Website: macys
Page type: stored-credit-cards
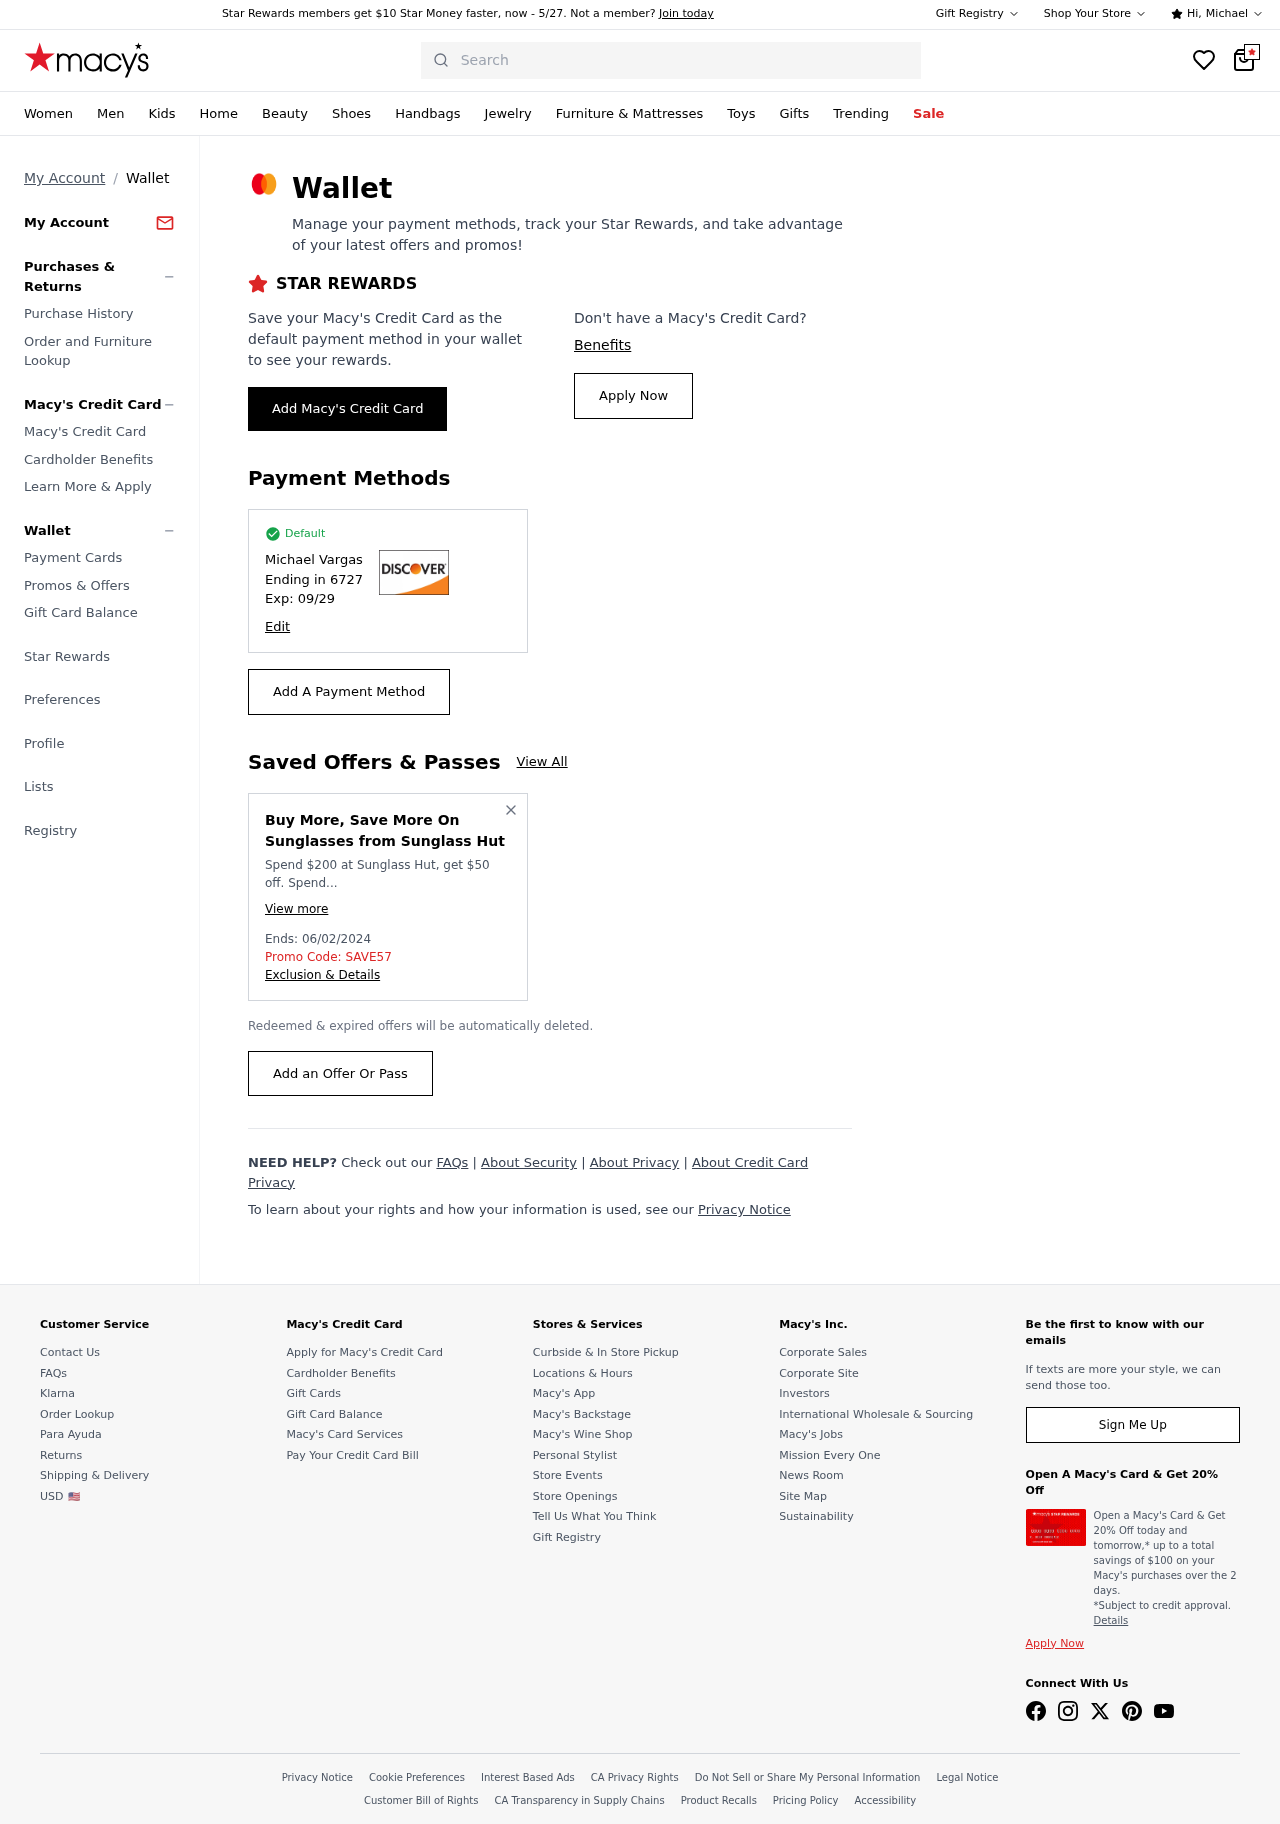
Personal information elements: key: PII_CARD_EXPIRY
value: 09/29
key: PII_CARD_LAST4
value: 6727
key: PII_FIRSTNAME
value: Michael
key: PII_FULLNAME
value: Michael Vargas
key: PII_PROMO_CODE
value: SAVE57
Search elements: key: HEADER_SEARCH
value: Search